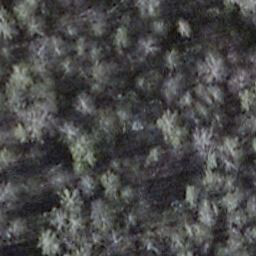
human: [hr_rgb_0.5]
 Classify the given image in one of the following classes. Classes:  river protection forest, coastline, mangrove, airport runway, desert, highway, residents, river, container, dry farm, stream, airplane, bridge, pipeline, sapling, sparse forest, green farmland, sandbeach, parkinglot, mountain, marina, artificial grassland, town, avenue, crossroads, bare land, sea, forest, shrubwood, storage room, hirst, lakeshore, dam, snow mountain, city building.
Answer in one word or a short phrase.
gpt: shrubwood